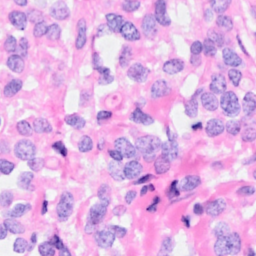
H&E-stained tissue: Breast